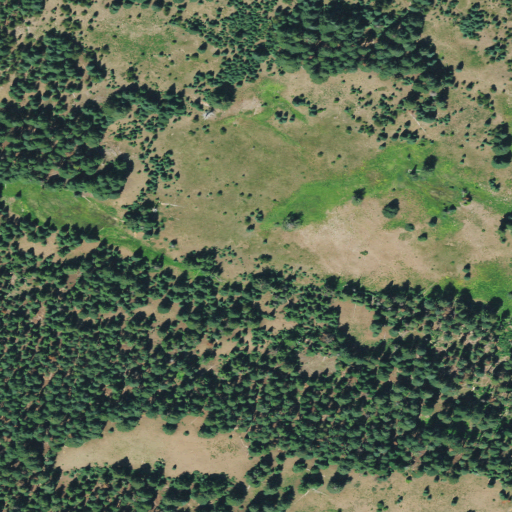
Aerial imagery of plain(s) in Oregon named Alkali Meadows containing evergreen forest and shrub